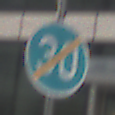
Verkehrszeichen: EndeMindestgeschwindigkeit
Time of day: Midday
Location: Outdoor (Urban)
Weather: Overcast
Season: NotSpecified
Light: Natural